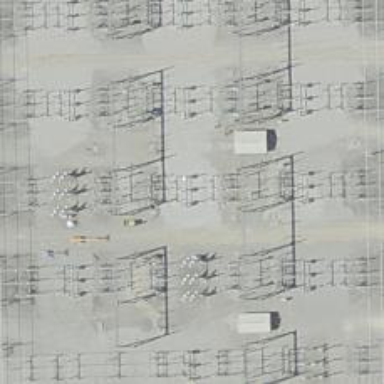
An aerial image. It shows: Switch for power supply.